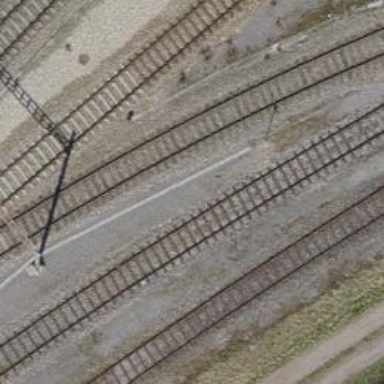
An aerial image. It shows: Single-track railway yard.